Question: I have a VideoView, which is rotated 90 degrees. This results in an ugly black bar on the side. Which would normally be under the MediaController (I think). I can't find an XML attribute to kill it and haven't found anything in VideoView documentation. I'm not having any luck with Google either because I'm probably not using good search terms, as I don't know what it is.
Anyone know how to get rid of this??
My code is simple. I have a parent layout with a VideoView in XML, both set to match parent.
Java:
'''
this.viewer = (VideoView) findViewById(R.id.vid_view);
this.viewer.setVideoPath(Environment.getExternalStoragePublicDirectory(
Environment.DIRECTORY_PICTURES) + "/Folder/" + video);
this.mc = new MediaController(this);
this.mc.setMediaPlayer(this.viewer);
this.viewer.setMediaController(this.mc);
this.viewer.requestFocus();
this.viewer.start();
'''

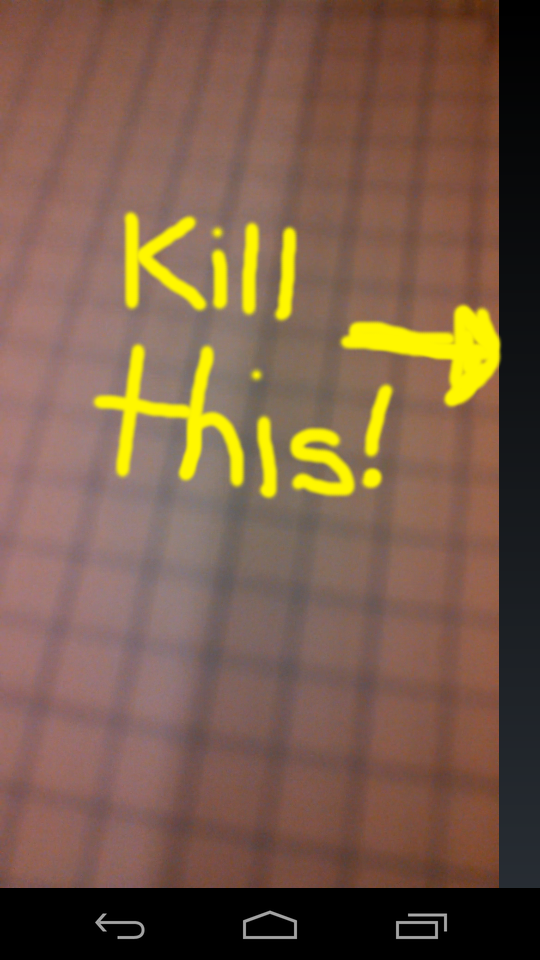
Answer: The aspect ratio of a video may not match the aspect ratio of the screen, or the portion of the screen taken up by the 'VideoView'.
Your choices are:
1. Use android:gravity to position the black bar, such as centering it for a "letterbox" effect, or
2. Try using negative margins, so portions of the too-long dimension lie outside the screen, though this will chop off those portions of the video
The latter technique works for camera previews; I have not tried it with videos and 'VideoView'. It would also require some runtime calculations, unless you happen to know the aspect ratio of your videos in advance.